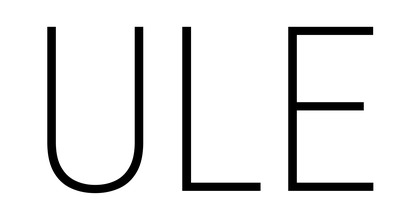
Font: Roboto_Condensed_ExtraLight